Question: The 'Activity' load the layout, which has a 'GLSurfaceView':
'''
@Override
protected void onCreate(Bundle savedInstanceState) {
super.onCreate(savedInstanceState);
setContentView(R.layout.activity_mixed);
Bundle bundle = getIntent().getExtras();
if (bundle.containsKey(EXTRA_KEY_EMAIL)) {
email = bundle.getString(EXTRA_KEY_EMAIL);
TextView myTextView = (TextView) findViewById(R.id.myTextView);
myTextView.setText(myTextView.getText() + " " + email);
}
myGLRenderer.setEmail(email);
myGLSurfaceView = (GLSurfaceView) findViewById(R.id.myGLSurfaceView);
// Create an OpenGL ES 2.0 context.
myGLSurfaceView.setEGLContextClientVersion(2);
// Set the Renderer for drawing on the GLSurfaceView
myGLSurfaceView.setRenderer(myGLRenderer);
// Render the view only when there is a change in the drawing data
myGLSurfaceView.setRenderMode(GLSurfaceView.RENDERMODE_WHEN_DIRTY);
}
'''
<URL>
'''
public class MyGLRenderer implements GLSurfaceView.Renderer {
private static final String TAG = "MyGLRenderer";
private String email;
@Override
public void onSurfaceCreated(GL10 gl, EGLConfig config) {
Log.e(TAG, "onSurfaceCreated: " + config);
GLES20.glClearColor(0.5f, 0.5f, 0.5f, 1.0f);//gray this is done
}
@Override
public void onSurfaceChanged(GL10 gl, int width, int height) {
Log.e(TAG, "onSurfaceChanged: width" + width + ", height:" + height);
GLES20.glViewport(0, 0, width, height);
}
@Override
public void onDrawFrame(GL10 gl) {
// Redraw background color
GLES20.glClear(GLES20.GL_COLOR_BUFFER_BIT);
doPaintEmail1(gl);
}
private void doPaintEmail1(GL10 gl) {
// TODO do draw all stuff here: paint the email
Log.v(TAG, "doPaintEmail1: "+email);
// Create an empty, mutable bitmap
Bitmap bitmap = Bitmap.createBitmap(256, 256, Bitmap.Config.ARGB_8888);
// get a canvas to paint over the bitmap
Canvas canvas = new Canvas(bitmap);
bitmap.eraseColor(0);
// get a background image from resources
// note the image format must match the bitmap format
//Drawable background = context.getResources().getDrawable(R.drawable.background);
//background.setBounds(0, 0, 256, 256);
//background.draw(canvas); // draw the background to our bitmap
// Draw the text
Paint textPaint = new Paint();
textPaint.setTextSize(12);
textPaint.setAntiAlias(true);
textPaint.setARGB(0xff, 0xFF, 0x00, 0x00);
// draw the text centered
canvas.drawText(email, 16,112, textPaint);
int[] textures = new int[1];
//Generate one texture pointer...
gl.glGenTextures(1, textures, 0);
//...and bind it to our array
gl.glBindTexture(GL10.GL_TEXTURE_2D, textures[0]);
//Create Nearest Filtered Texture
gl.glTexParameterf(GL10.GL_TEXTURE_2D, GL10.GL_TEXTURE_MIN_FILTER, GL10.GL_NEAREST);
gl.glTexParameterf(GL10.GL_TEXTURE_2D, GL10.GL_TEXTURE_MAG_FILTER, GL10.GL_LINEAR);
//Different possible texture parameters, e.g. GL10.GL_CLAMP_TO_EDGE
gl.glTexParameterf(GL10.GL_TEXTURE_2D, GL10.GL_TEXTURE_WRAP_S, GL10.GL_REPEAT);
gl.glTexParameterf(GL10.GL_TEXTURE_2D, GL10.GL_TEXTURE_WRAP_T, GL10.GL_REPEAT);
//Use the Android GLUtils to specify a two-dimensional texture image from our bitmap
GLUtils.texImage2D(GL10.GL_TEXTURE_2D, 0, bitmap, 0);
//Clean up
bitmap.recycle();
}
public void setEmail(String email) {
this.email = email;
}
'''
I am expecting to see my example email, but can't see it.
Note I don't use 'vertexShaderCode', 'fragmentShaderCode', nor 'GLES20.glCreateProgram()' . Maybe that is missinng, but can't understand why, where it needed.
How to fix this?
At Logcat I see the 'doPaintEmail1: foo@example' message.

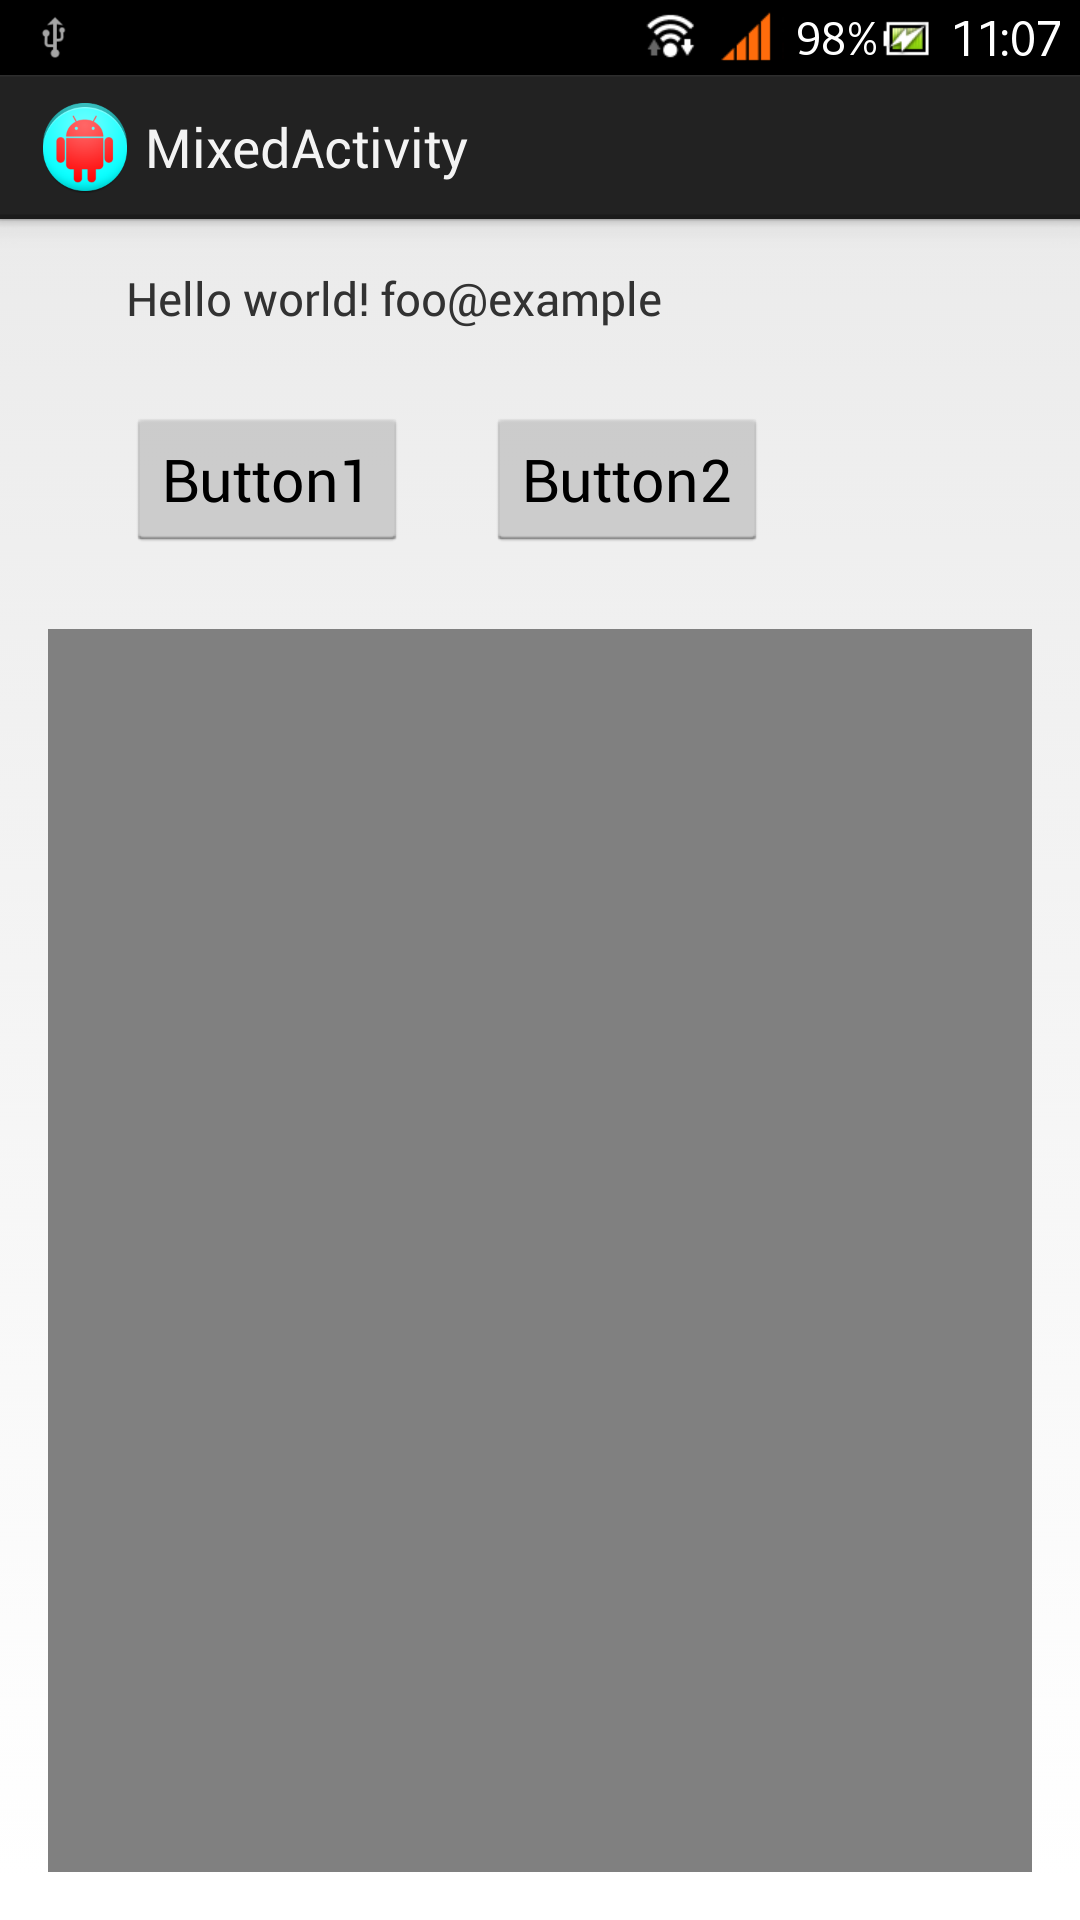
Answer: Creating the vertex and fragment shader programs is required for any OpenGL ES 2.0 app to function. They are not optional. You should take a look at the 2.0 examples in the Android SDK. If you don't want to use shaders, then use OpenGL ES 1.1, instead.
The third article <URL> will guide you to the best examples in the SDK.